Field crop: maize
Growth stage: 2
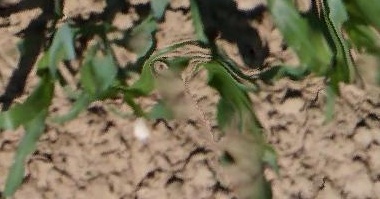
Species: maize